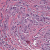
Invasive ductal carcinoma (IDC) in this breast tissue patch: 1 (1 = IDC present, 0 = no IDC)